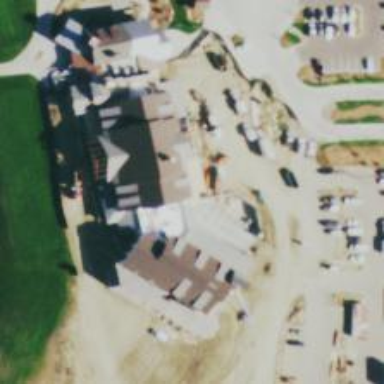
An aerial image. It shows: Golf clubhouse.